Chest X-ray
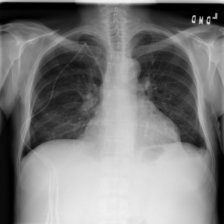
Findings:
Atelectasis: negative
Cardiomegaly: negative
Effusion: positive
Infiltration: negative
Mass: negative
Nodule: negative
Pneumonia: negative
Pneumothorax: negative
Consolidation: negative
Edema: negative
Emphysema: negative
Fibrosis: negative
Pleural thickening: negative
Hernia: negative